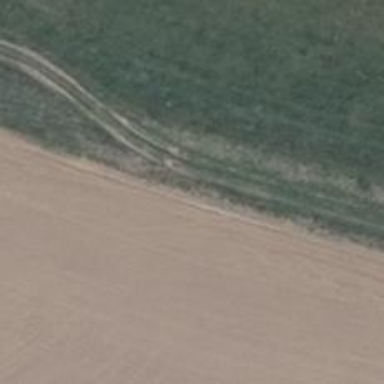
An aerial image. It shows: Grass track with grade 5 tracktype.